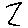
Label: zigzag